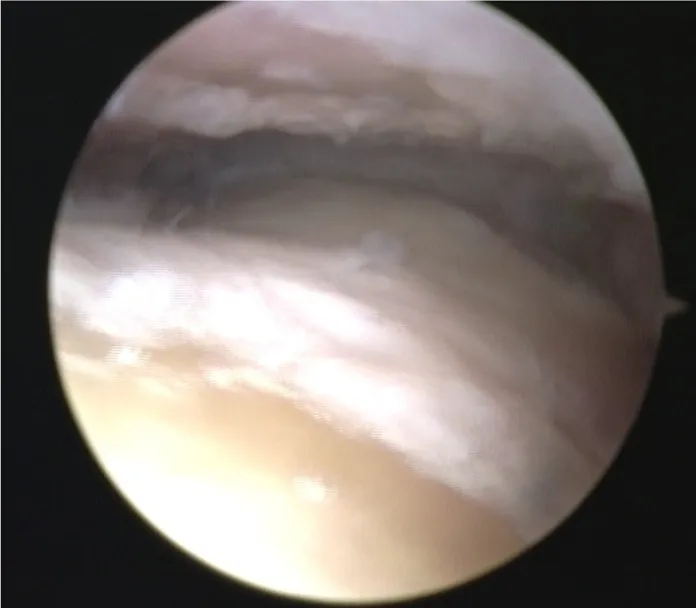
Operative arthroscopy findings. (b) Cartilage is almost gone and subchondral bone is exposed at the articular surface of the tibial plafond and talar trochlea.
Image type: endoscopy (arthroscopy)